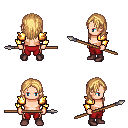
a pixel art fantasy rpg character, male body template, human, light skin, gold arm armor, red pants, light blonde long hairstyle, maroon shoes, spear, four views (front, back, left, right), 2x2 character sprite sheet, small pixel art, hard edges, no anti-aliasing